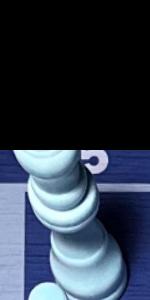
Label: King_White